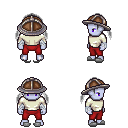
a pixel art fantasy rpg character, male body template, dark elf, purple skin, white long-sleeve shirt, red pants, gray twin-tailed hairstyle, chain helm, white cloth bandages, white slippers, four views (front, back, left, right), 2x2 character sprite sheet, small pixel art, hard edges, no anti-aliasing